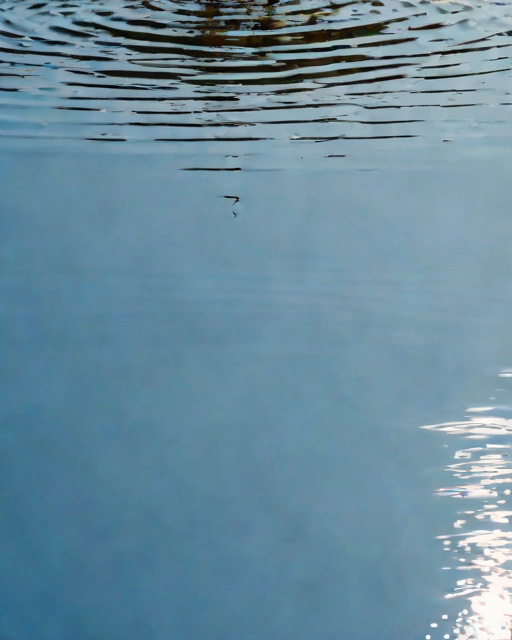
Category: Spring